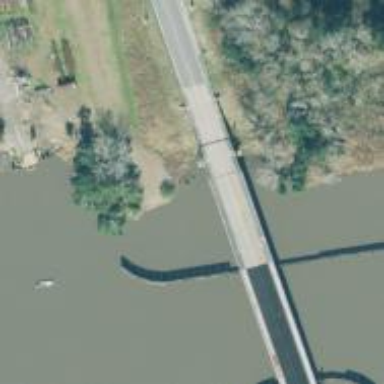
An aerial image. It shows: Swing-type movable bridge on primary highway.